Current action and preconditions to check: trajectory_clear

Your task: For each precondition in the list above, predict whether it will hold at this action.

Consider the current scene as observed from the mobile robot's camera, and analyze the predicted future states of all dynamic agents (e.g., people, animals, vehicles, or any moving entities) within the NEXT SECOND.

IMPORTANT: Only answer "very likely" if you are absolutely certain—based on strong, clear evidence—that a dynamic agent will violate the precondition in the predicted future state. Do NOT answer "very likely" for unlikely, ambiguous, or low-probability risks.

Ask yourself for each precondition: Is there a high probability, with clear and convincing evidence, that the predicted future states of any dynamic agent will interfere with the predicted future state of the currently executing action within the NEXT SECOND, causing that precondition to fail?

Assess the risk level based on these predictions. Use "likely" or "very likely" if motions create a clear risk of interference.

Use "neutral" or "improbable" if agents are nearby but their predicted paths are clearly diverging or non-conflicting.

Failure Risk Categories: "very improbable", "improbable", "neutral", "likely", "very likely"

Answer Format: Output ONLY the probability_of_failure value from these categories: "very improbable", "improbable", "neutral", "likely", "very likely"

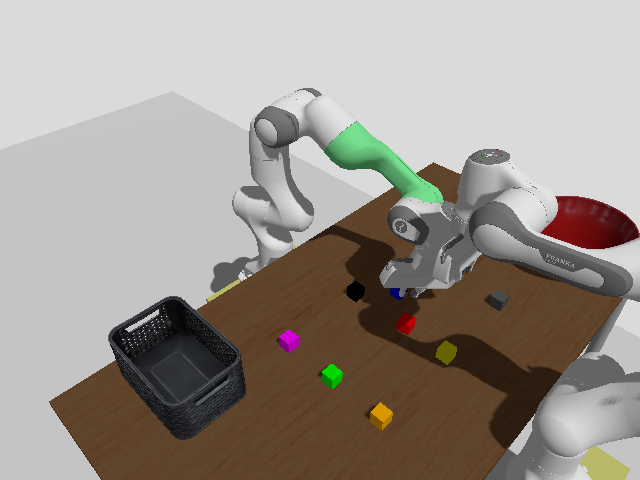

Answer: improbable